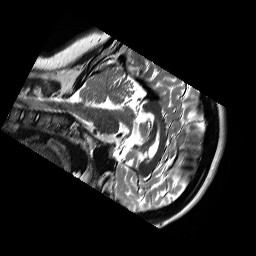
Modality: T2w
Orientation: sagittal
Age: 21
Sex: female